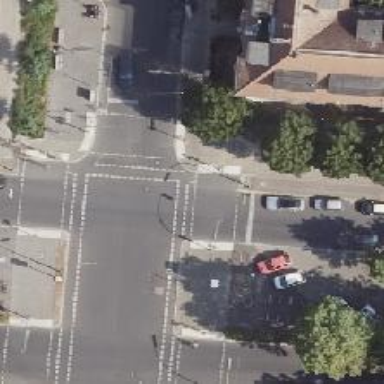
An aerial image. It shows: Road crossing with traffic signals.